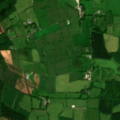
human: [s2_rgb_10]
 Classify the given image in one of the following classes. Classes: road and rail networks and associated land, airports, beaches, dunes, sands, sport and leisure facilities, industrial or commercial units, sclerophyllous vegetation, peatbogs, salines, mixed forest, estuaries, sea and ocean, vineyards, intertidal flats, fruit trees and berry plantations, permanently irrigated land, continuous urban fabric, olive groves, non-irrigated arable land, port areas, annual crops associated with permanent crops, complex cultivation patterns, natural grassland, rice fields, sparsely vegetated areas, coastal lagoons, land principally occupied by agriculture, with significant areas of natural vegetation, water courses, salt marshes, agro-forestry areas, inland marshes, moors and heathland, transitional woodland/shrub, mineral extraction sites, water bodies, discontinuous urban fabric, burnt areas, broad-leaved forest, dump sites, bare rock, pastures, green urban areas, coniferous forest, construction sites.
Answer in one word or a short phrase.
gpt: pastures, coniferous forest, transitional woodland/shrub